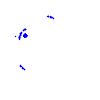
Particle: kaon